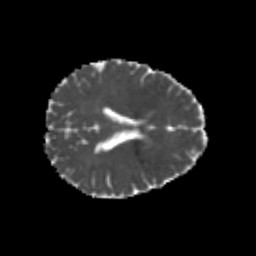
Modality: MD
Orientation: axial
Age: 24
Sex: female
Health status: healthy
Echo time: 0.074 s